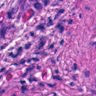
Metastatic tissue present: yes